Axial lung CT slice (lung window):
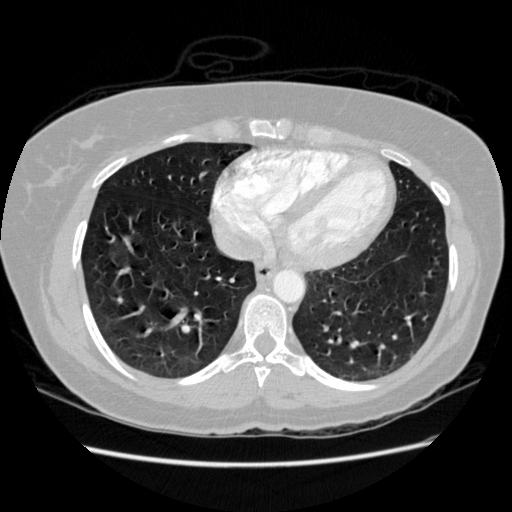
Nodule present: no